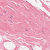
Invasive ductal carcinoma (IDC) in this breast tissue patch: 0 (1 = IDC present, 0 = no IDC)